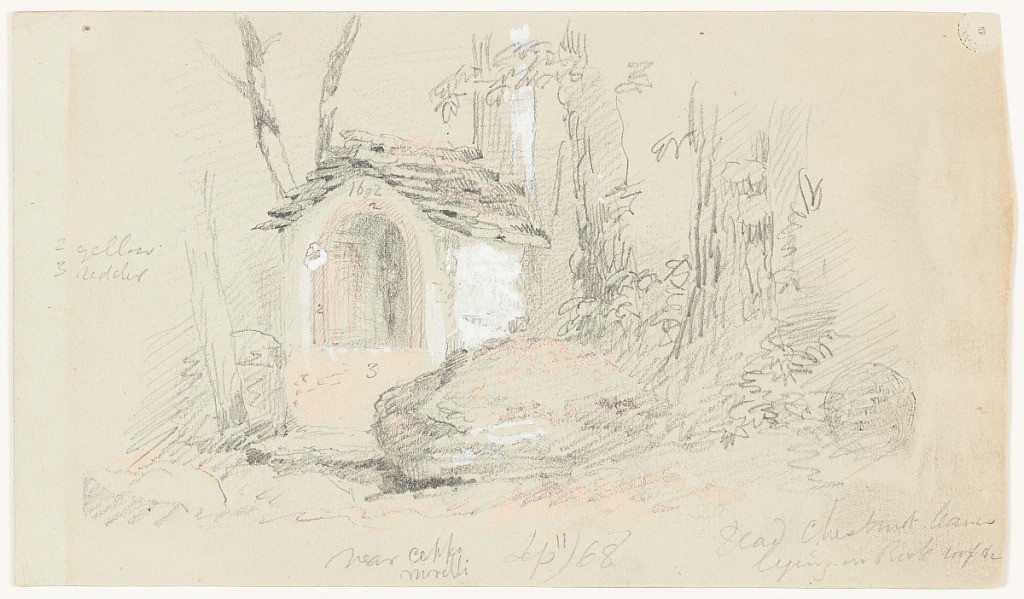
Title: Shrine in the Woods near Ceppo Morelli, Italy
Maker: Frederic Edwin Church, American, 1826–1900
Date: September 11, 1868
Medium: Graphite, brush and white and peach gouache on gray-green wove paper; verso: graphite and white gouache
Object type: Drawing
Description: Landscape and architecture sketch showing a view of a shrine in the woods near the village of Ceppo Morelli, Italy. Viewed obliquely at center, the shrine is made of stucco with a stone tile roof and has a large, arched opening at front. Boulders, trees, and other vegetation surround the small structure on all sides. Scene shaded in some detail.

Verso: Landscape and architecture sketch showing a view of an arched stone bridge known as the Ponte Romano spanning the Anza near the village of Ceppo Morelli, Italy. In foreground at left and right, rocks, soil, and rushing water are shown beneath the bridge, visible in the middle distance at center. Bridge's guardrail and individual stones shown in some detail. In the background, soaring alpine mountains are faintly rendered.